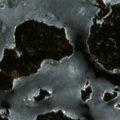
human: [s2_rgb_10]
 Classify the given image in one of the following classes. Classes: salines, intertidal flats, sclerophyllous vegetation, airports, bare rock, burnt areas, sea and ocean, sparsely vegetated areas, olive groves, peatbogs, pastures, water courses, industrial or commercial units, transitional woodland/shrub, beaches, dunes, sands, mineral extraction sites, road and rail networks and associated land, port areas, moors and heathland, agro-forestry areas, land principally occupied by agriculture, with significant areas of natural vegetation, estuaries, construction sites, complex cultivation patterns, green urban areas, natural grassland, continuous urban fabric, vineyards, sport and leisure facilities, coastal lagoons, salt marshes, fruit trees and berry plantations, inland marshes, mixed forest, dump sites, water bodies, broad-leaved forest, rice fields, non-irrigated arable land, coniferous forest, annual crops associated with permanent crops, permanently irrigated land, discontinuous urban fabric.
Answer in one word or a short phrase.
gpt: coniferous forest, mixed forest, sea and ocean